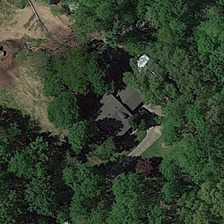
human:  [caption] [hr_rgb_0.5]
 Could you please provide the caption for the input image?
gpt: in front of the house was a small piece of bare land .

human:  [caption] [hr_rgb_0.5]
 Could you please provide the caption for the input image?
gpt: the roof of grey house is surrounded by trees .

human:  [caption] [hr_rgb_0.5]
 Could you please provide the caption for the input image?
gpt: in front of the house was a small piece of bare land .

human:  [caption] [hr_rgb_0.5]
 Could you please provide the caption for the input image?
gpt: the roof of grey house is surrounded by trees .

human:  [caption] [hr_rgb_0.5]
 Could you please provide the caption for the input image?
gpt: the roof of grey house is surrounded by trees .